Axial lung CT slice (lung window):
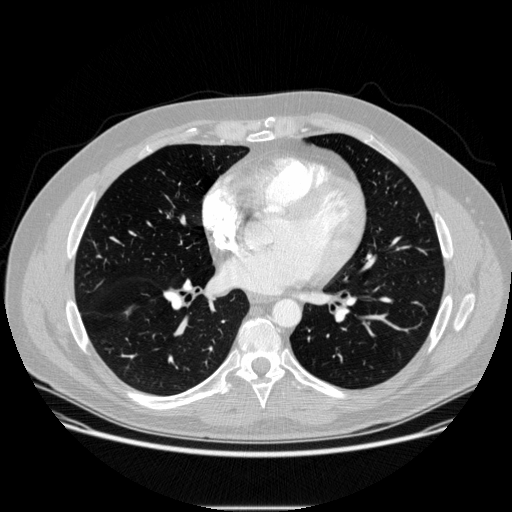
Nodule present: no